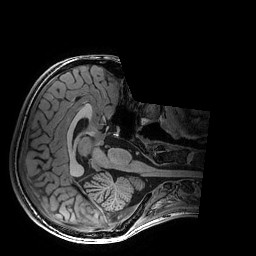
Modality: T1w
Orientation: axial
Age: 21
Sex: female
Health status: healthy
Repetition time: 2.53 s
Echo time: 0.0034 s